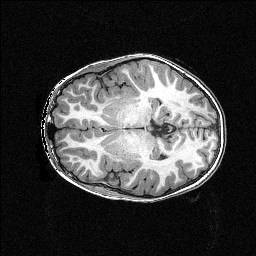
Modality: T1w
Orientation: axial
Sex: female
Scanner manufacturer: siemens
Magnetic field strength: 3 T
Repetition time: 2.3 s
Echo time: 0.00336 s